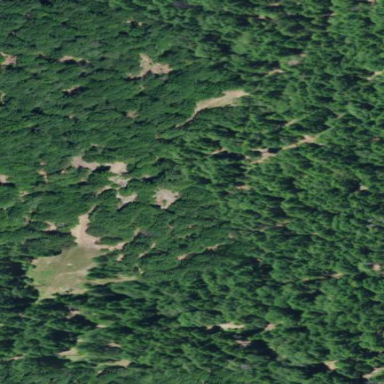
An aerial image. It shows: Forest area.